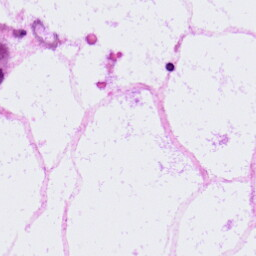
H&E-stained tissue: LymphNode